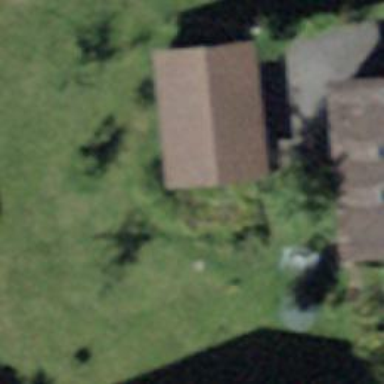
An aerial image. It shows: Shed building.